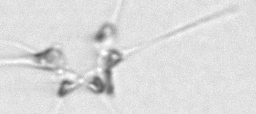
Label: Asterionellopsis_glacialis